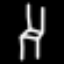
Label: chair